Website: lowes
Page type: billing-address
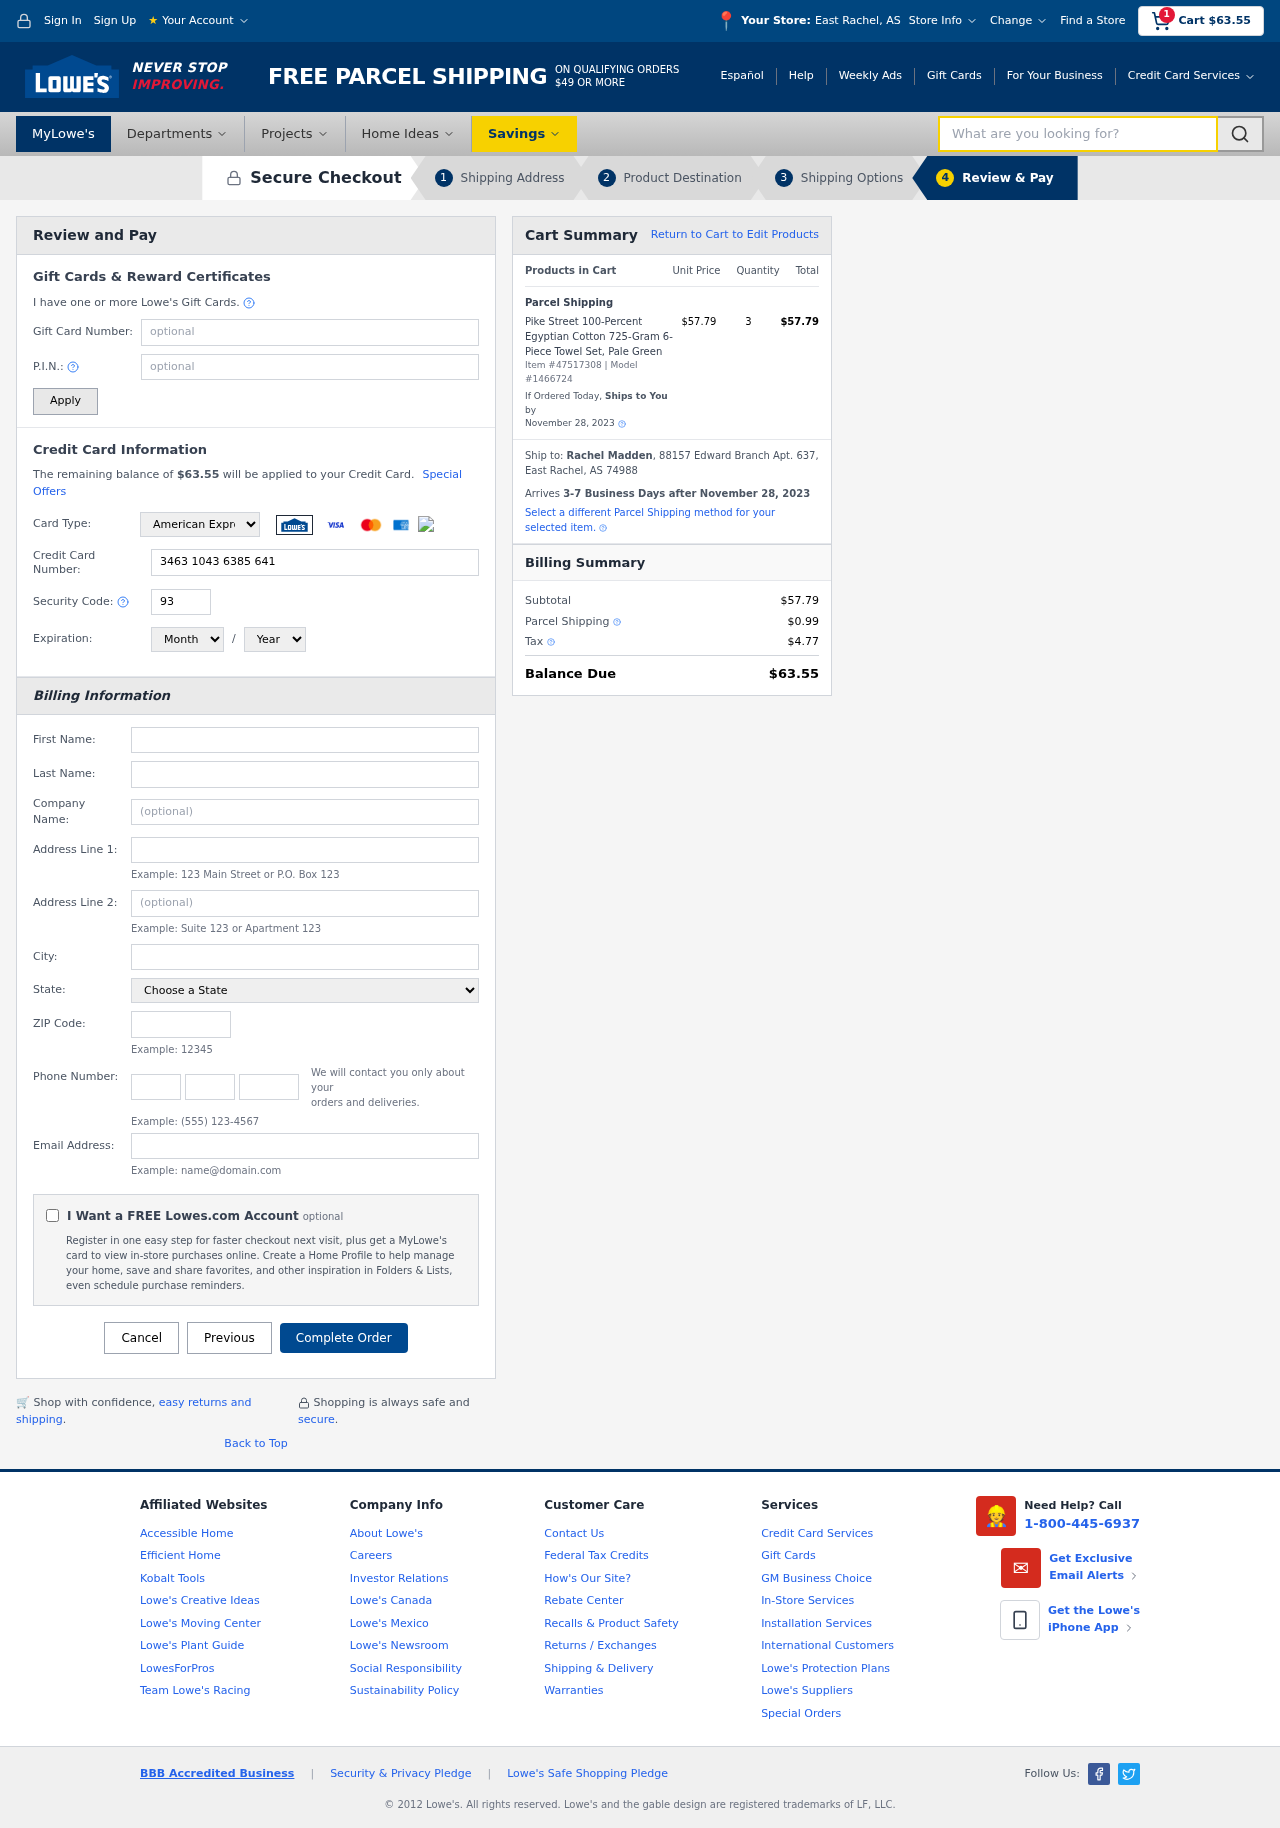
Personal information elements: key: PII_CARD_CVV
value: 9362
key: PII_CARD_EXPIRY_MONTH
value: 10
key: PII_CARD_EXPIRY_YEAR
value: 26
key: PII_CARD_NUMBER
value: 3463 1043 6385 641
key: PII_CARD_TYPE
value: American Express
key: PII_CITY
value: East Rachel
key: PII_CITY_STATE
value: East Rachel, AS
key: PII_EMAIL
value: rachel_madden@gmail.com
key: PII_FIRSTNAME
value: Rachel
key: PII_FULLNAME
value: Rachel Madden
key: PII_LASTNAME
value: Madden
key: PII_PHONE_AREA
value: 686
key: PII_PHONE_PREFIX
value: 841
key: PII_PHONE_SUFFIX
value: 6601
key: PII_POSTCODE
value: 74988
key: PII_STATE
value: AS
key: PII_STREET
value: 88157 Edward Branch Apt. 637
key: PII_STREET2
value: Suite 984
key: PII_CITY_STATE_ZIP
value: East Rachel, AS 74988
Product elements: key: PRODUCT1_NAME
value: Pike Street 100-Percent Egyptian Cotton 725-Gram 6-Piece Towel Set, Pale Green
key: PRODUCT1_PRICE
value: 57.79
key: PRODUCT1_QUANTITY
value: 3
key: PRODUCT_ITEM_NUMBER
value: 47517308
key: PRODUCT_MODEL_NUMBER
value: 1466724
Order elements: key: ORDER_SUBTOTAL
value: $63.55
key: ORDER_TOTAL
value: $63.55
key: ORDER_SHIPPING_DATE
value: November 28, 2023
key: ORDER_SUBTOTAL
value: $57.79
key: ORDER_DELIVERY_DATE
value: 3-7 Business Days after November 28, 2023
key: ORDER_SHIPPING_DATE2
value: November 28, 2023
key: ORDER_SUBTOTAL2
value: $57.79
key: ORDER_SHIPPING_COST
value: $0.99
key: ORDER_TAX
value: $4.77
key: ORDER_TOTAL2
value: $63.55
Search elements: key: HEADER_SEARCH
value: What are you looking for?